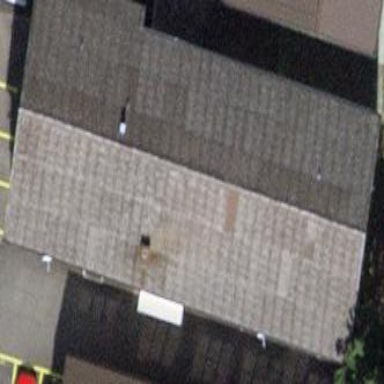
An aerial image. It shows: Industrial building with gabled roof.